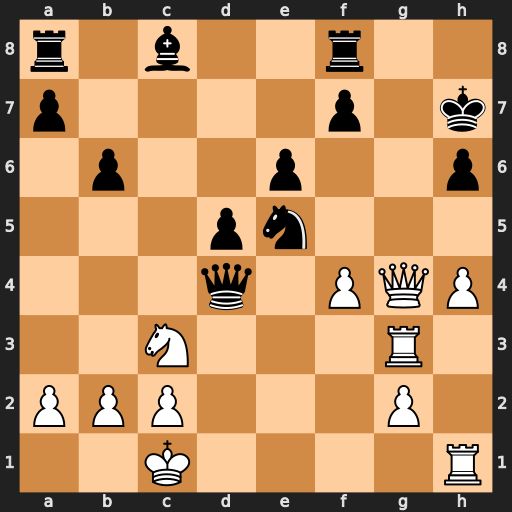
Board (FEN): r1b2r2/p4p1k/1p2p2p/3pn3/3q1PQP/2N3R1/PPP3P1/2K4R
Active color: w
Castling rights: -
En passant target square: -
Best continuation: Qg7#